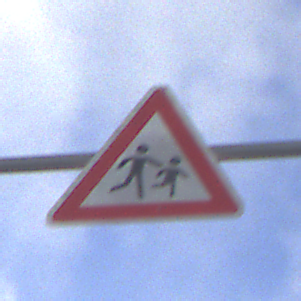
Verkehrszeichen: KinderLinks
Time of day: SunriseSunset
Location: Outdoor (Nature)
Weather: PartlyCloudy
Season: NotSpecified
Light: Natural